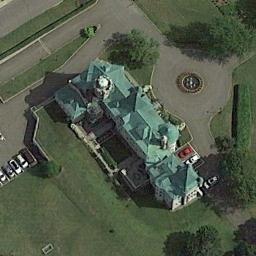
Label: church